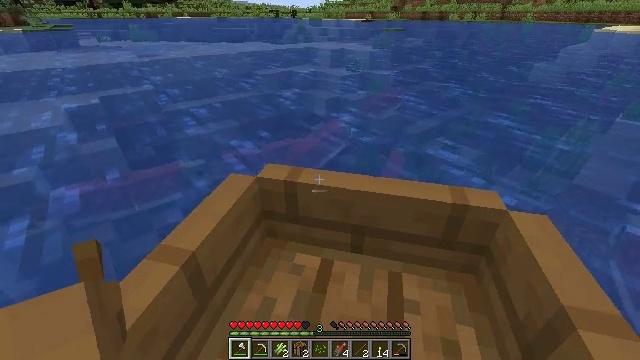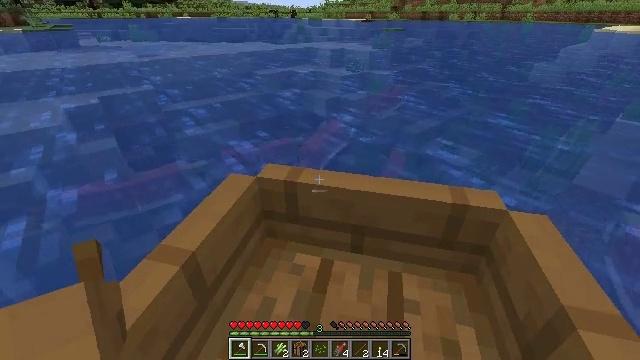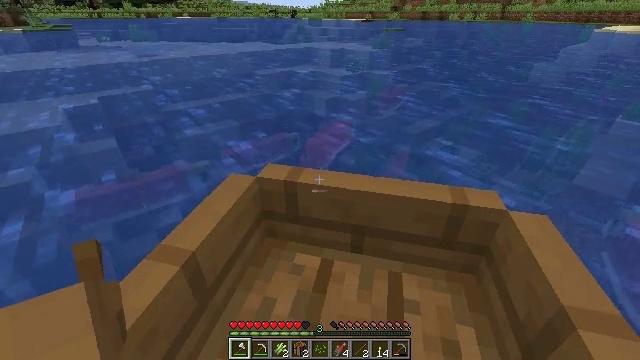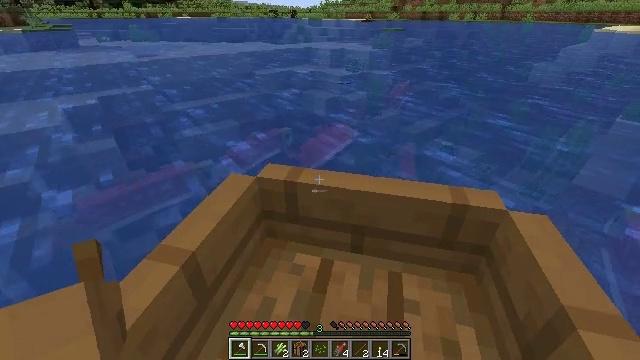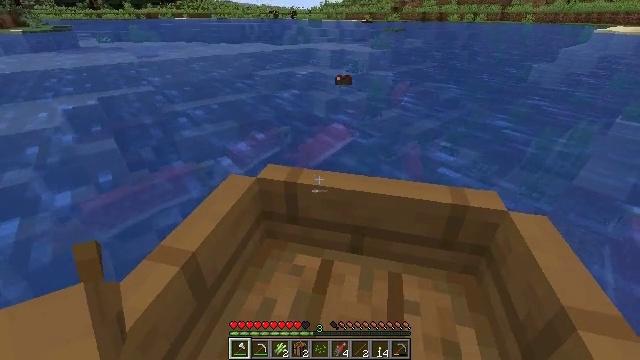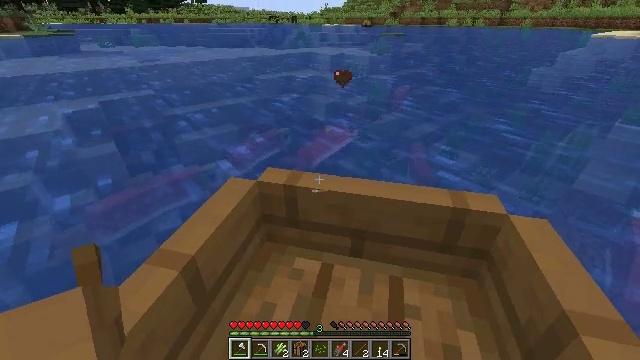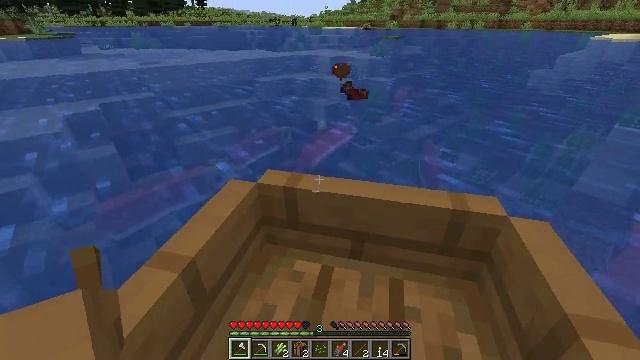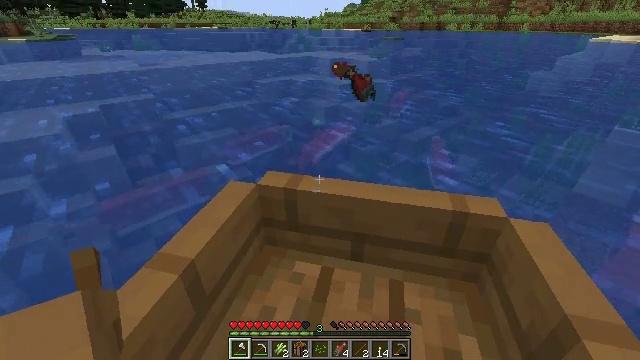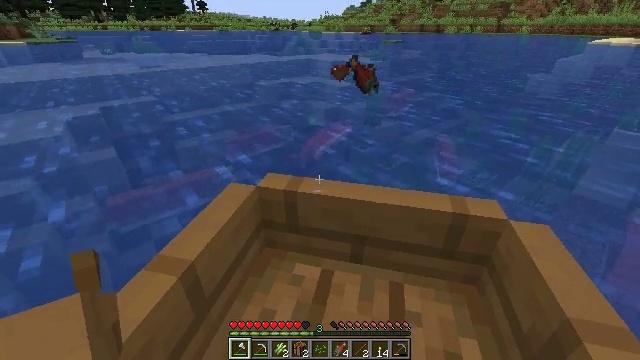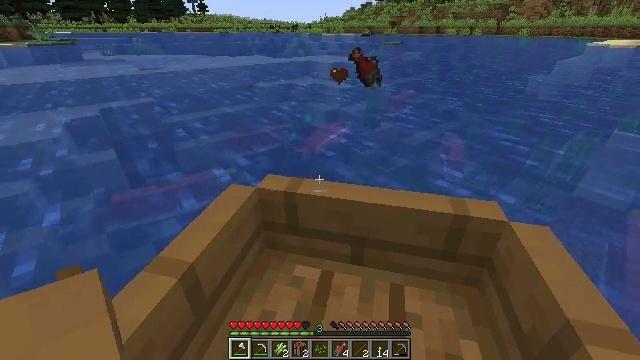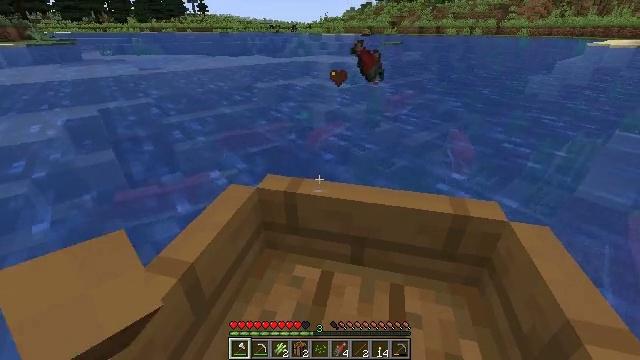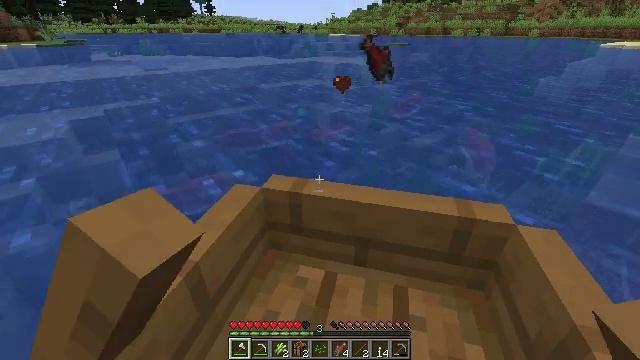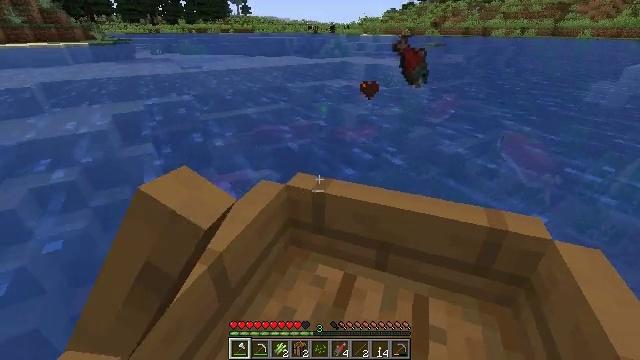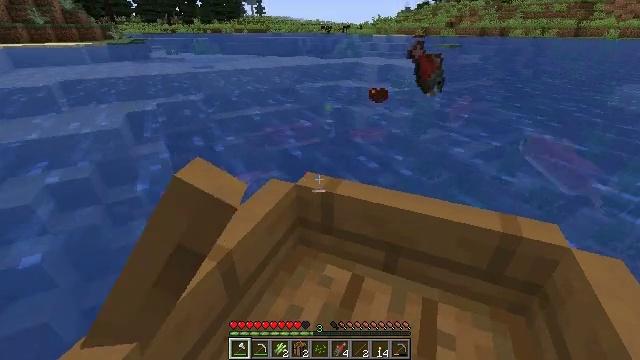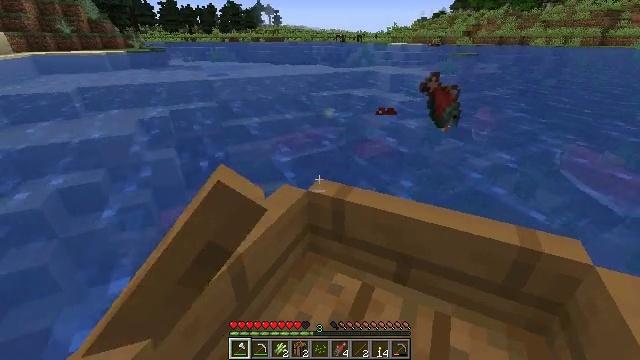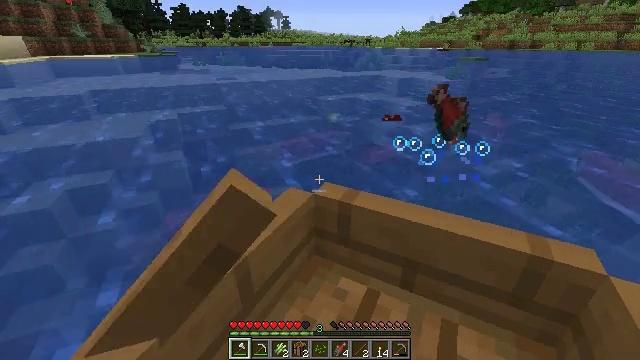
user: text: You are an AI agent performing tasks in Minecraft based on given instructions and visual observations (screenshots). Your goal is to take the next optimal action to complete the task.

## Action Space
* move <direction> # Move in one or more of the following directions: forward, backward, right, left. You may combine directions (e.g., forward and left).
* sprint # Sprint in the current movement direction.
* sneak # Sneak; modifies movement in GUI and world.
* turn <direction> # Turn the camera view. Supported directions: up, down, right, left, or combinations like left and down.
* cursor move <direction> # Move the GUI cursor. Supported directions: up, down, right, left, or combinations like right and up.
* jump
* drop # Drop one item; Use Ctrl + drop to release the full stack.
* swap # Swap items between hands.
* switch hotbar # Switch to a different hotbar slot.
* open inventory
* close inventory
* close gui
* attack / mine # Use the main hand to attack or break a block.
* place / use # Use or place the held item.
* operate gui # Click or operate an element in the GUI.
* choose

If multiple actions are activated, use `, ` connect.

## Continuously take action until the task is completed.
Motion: motion action
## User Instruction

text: Kill the salmon.
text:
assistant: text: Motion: no_op
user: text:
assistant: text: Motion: no_op
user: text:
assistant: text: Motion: no_op
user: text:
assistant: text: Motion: no_op
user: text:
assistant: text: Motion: no_op
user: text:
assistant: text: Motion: no_op
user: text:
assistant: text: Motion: no_op
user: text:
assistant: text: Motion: move forward
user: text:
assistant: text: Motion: move forward
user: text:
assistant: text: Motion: move forward
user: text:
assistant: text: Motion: move forward, turn left
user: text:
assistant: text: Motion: move forward, turn left
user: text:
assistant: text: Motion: move forward, turn left
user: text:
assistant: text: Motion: move forward, turn left and up
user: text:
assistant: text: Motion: turn left
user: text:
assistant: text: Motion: no_op
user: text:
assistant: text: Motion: no_op
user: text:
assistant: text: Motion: turn down, attack / mine
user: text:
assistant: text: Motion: attack / mine
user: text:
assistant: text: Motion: attack / mine
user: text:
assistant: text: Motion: no_op
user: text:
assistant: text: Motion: no_op
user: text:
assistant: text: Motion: no_op
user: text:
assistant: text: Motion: no_op
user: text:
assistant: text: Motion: turn left
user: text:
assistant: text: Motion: no_op
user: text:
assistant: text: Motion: no_op
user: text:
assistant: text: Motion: no_op
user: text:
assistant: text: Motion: no_op
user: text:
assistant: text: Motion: move forward, turn right and down